Chest X-ray:
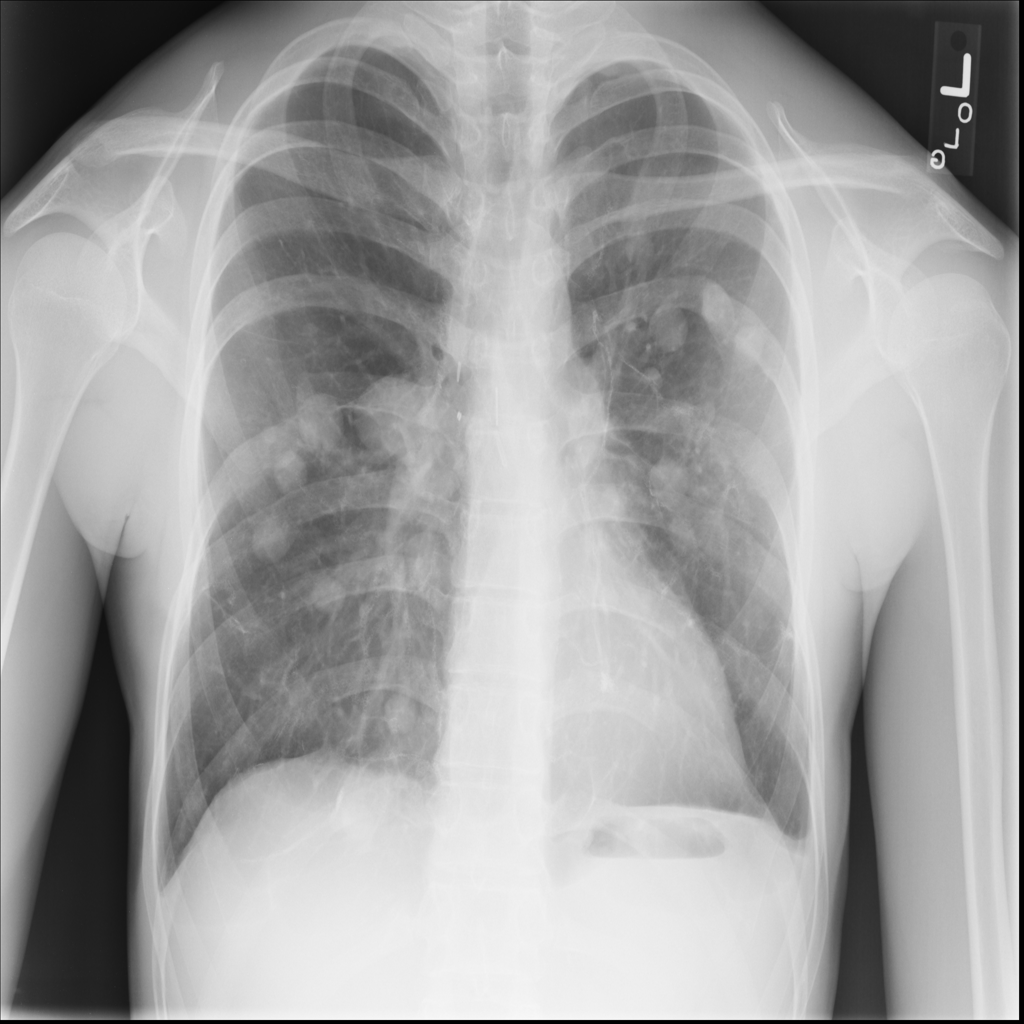
Findings: Nodule, Pleural Thickening, Fracture
No abnormal finding: no